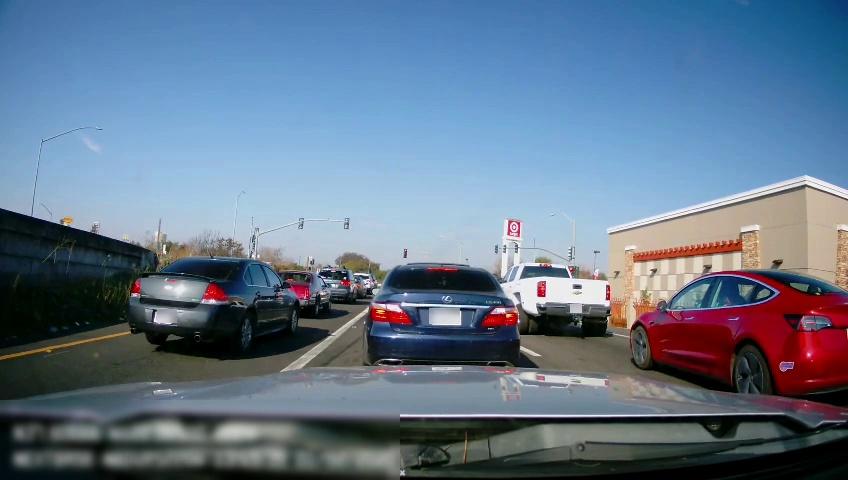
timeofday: Day
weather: Sunny
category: Drivable Space
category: Vehicles | Truck
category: Vehicles | Car
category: Vehicles | SUV
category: Vehicles | SUV
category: Vehicles | Car
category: Vehicles | SUV
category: Vehicles | Car
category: Vehicles | Car
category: Vehicles | Car
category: Lanes | Alternate Lane
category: Lanes | Alternate Lane
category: Lanes | Current Lane
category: Lanes | Current Lane
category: Traffic | Lights
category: Traffic | Lights
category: Traffic | Lights
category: Traffic | Lights
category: Traffic | Lights
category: Traffic | Lights
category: Traffic | Lights
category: Traffic | Lights
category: Traffic | Lights